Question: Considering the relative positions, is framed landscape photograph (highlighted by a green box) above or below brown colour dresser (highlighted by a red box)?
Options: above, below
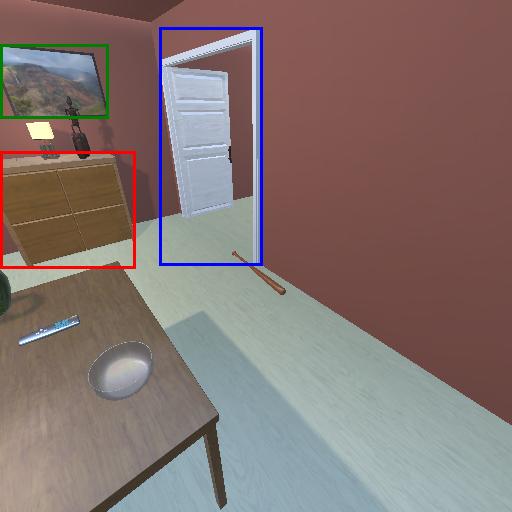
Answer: above